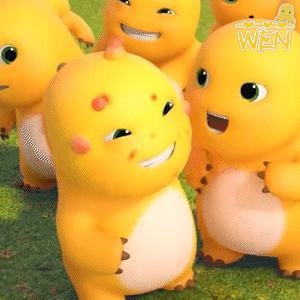
Label: nailong